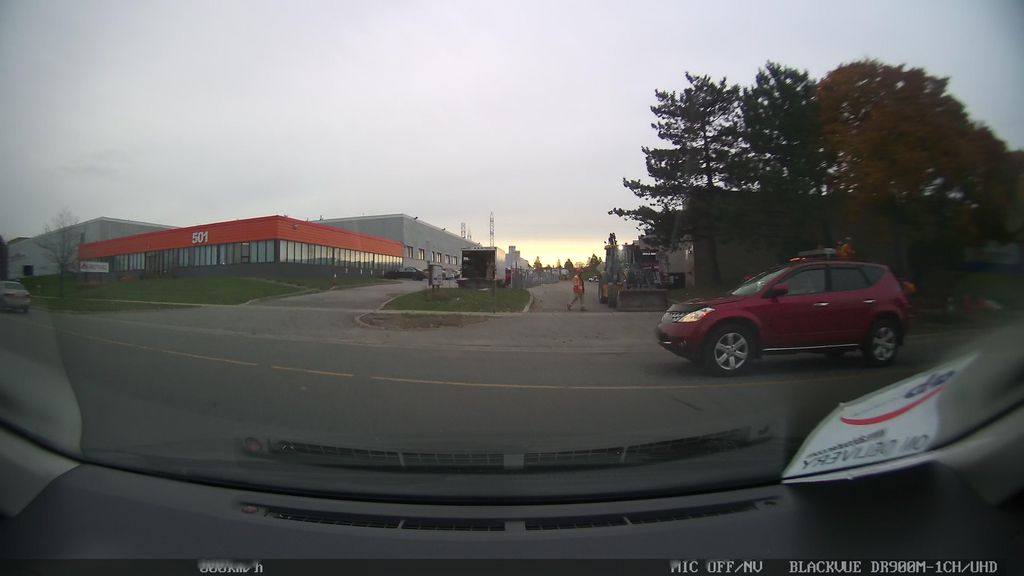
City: toronto